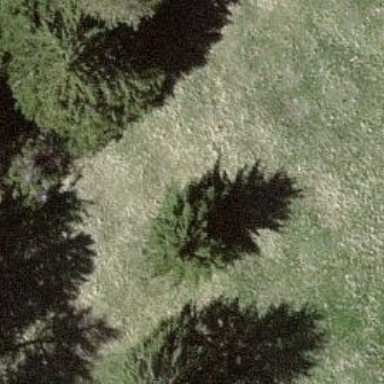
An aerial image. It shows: Beautiful tree in nature.